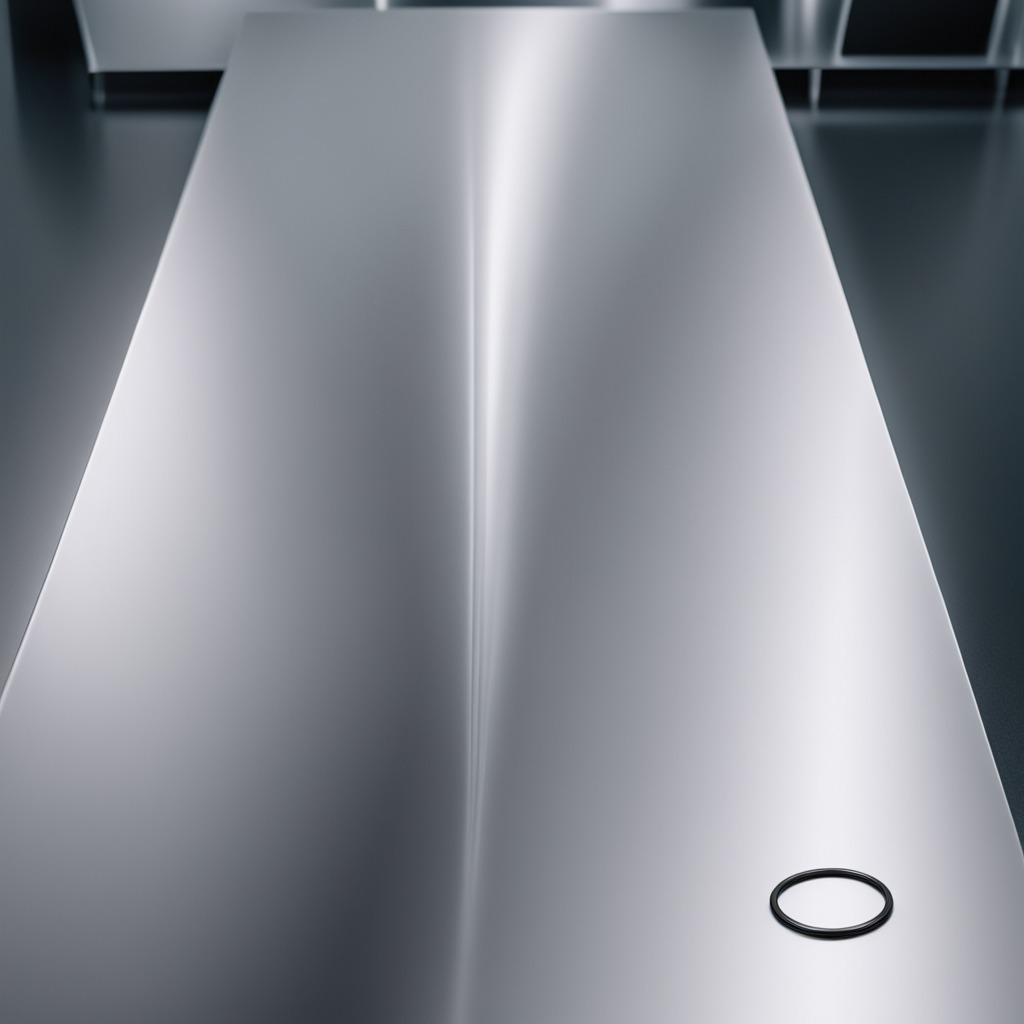
A rubber O-ring lies on a stainless steel table in a high-end prototyping lab.